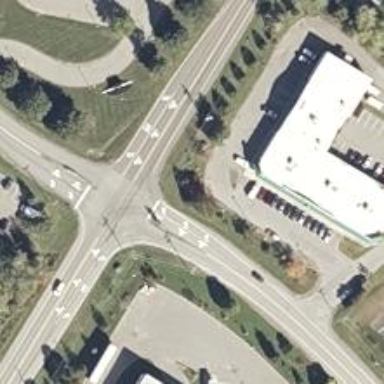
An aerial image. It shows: Road with stop sign.